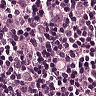
Metastatic tissue present: yes